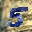
Label: 5